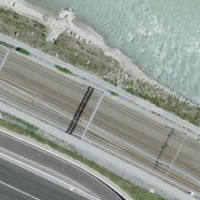
EUNIS habitat code: 57
Species observed at this site:
Motacilla cinerea